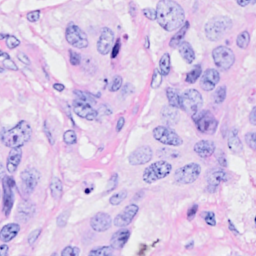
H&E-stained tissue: Breast